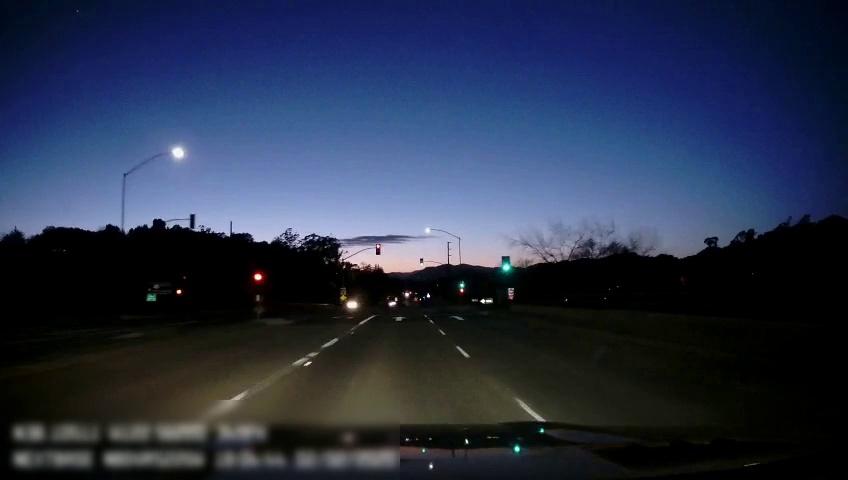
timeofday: Dusk/Dawn/Twilight
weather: Other
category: Drivable Space
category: Lanes | Opposite Lane
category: Lanes | Alternate Lane
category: Lanes | Alternate Lane
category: Traffic | Lights
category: Traffic | Signs
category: Traffic | Signs
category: Traffic | Lights
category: Traffic | Lights
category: Traffic | Signs
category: Traffic | Signs
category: Traffic | Lights